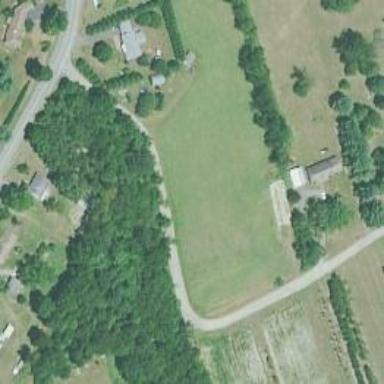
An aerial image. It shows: Driveway leading to service road.